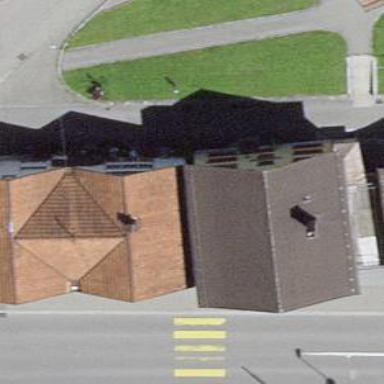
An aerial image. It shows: Restaurant.